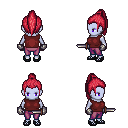
a pixel art fantasy rpg character, female body template, dark elf, purple skin, maroon sleeveless shirt, magenta pants, ruby red long topknot hairstyle, metal gloves, ghillies, dagger, four views (front, back, left, right), 2x2 character sprite sheet, small pixel art, hard edges, no anti-aliasing